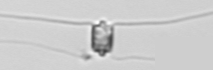
Label: Chaetoceros_didymus